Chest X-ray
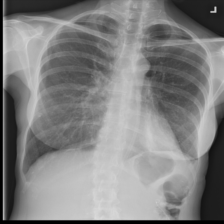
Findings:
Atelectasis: negative
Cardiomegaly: negative
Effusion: negative
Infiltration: negative
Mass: negative
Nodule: negative
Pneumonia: negative
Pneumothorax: negative
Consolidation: negative
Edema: negative
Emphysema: negative
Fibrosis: negative
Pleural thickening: negative
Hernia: negative